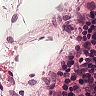
Metastatic tissue present: no